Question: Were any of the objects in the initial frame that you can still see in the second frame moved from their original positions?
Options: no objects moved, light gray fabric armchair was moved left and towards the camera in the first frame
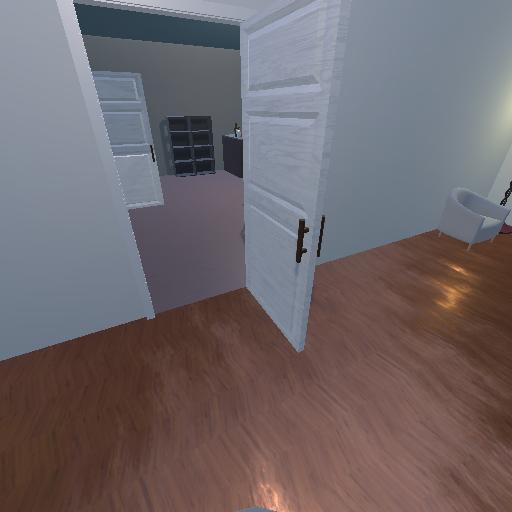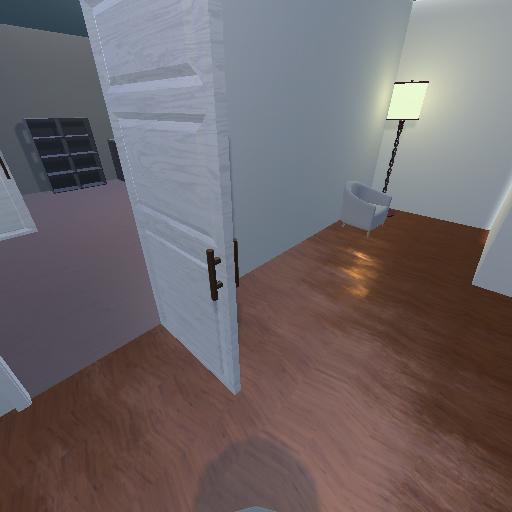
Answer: no objects moved